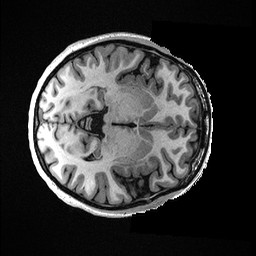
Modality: T1w
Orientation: axial
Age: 26
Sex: female
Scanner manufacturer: ge
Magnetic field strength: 3 T
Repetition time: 0.006952 s
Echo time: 0.00292 s